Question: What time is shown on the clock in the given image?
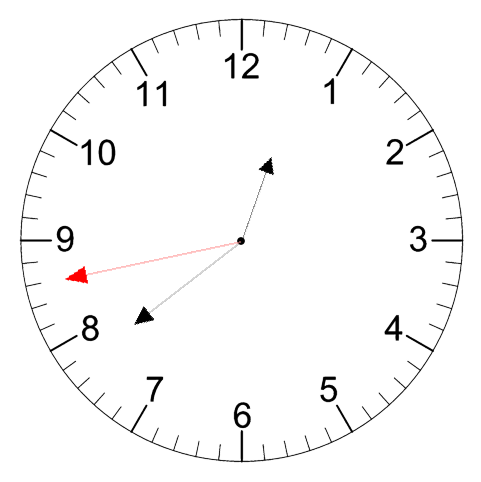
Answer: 12:38:43